A spectrogram of one vibration snapshot from a rotating bearing is shown (time on one axis, frequency on the other). Classify the bearing condition as one of: normal, inner_race, outer_race, ball.
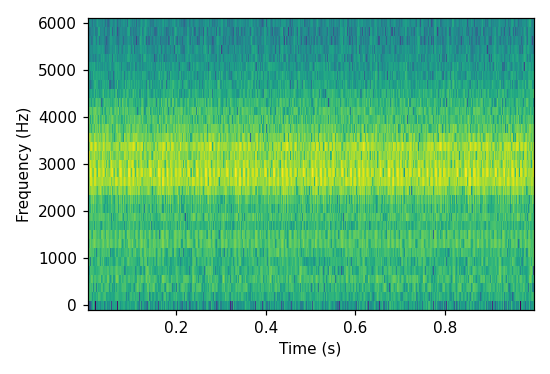
Answer: outer_race